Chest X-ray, PA view. Patient: 7 years old, sex F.
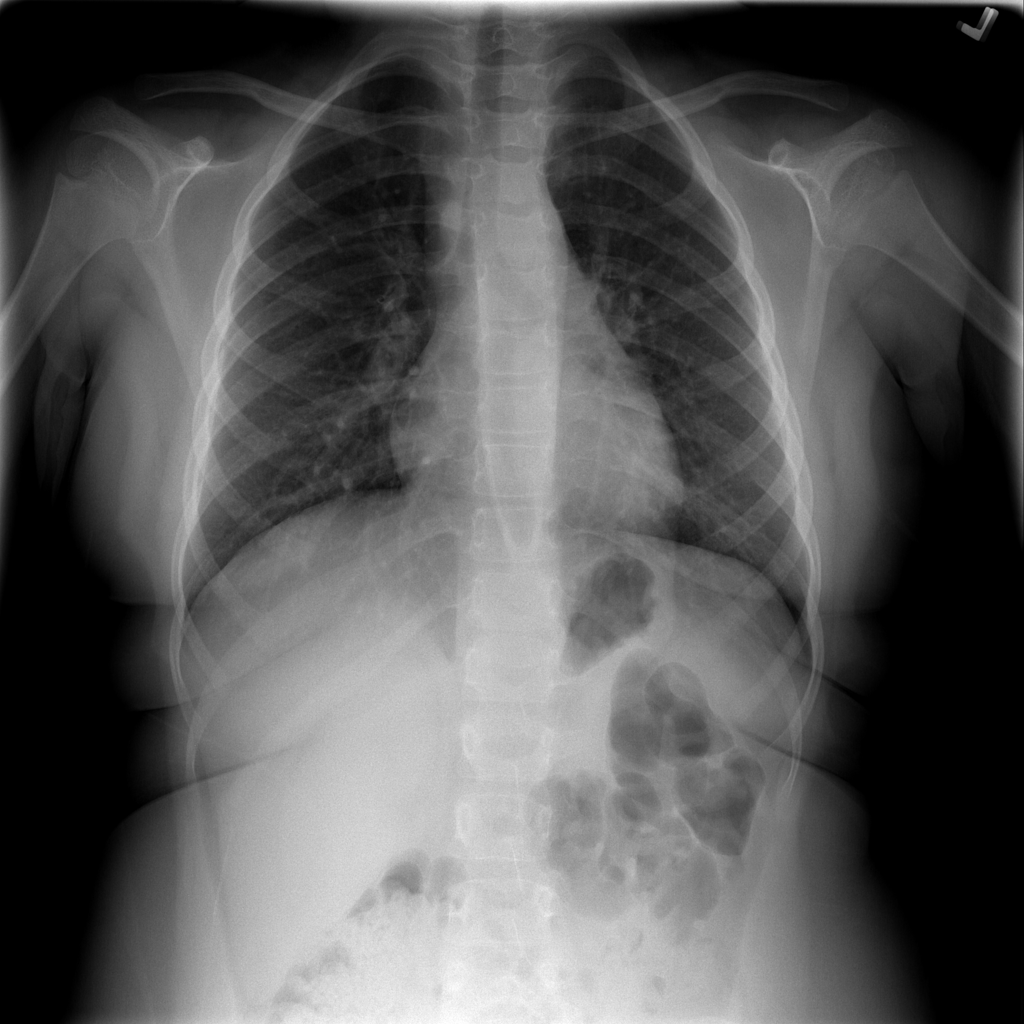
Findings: No Finding